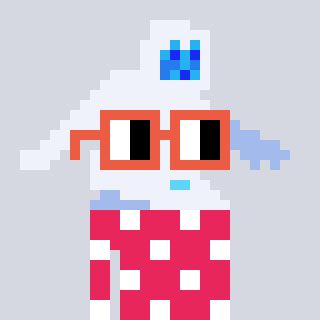
a pixel art character with square orange glasses, a yeti-shaped head and a redpinkish-colored body on a cool background